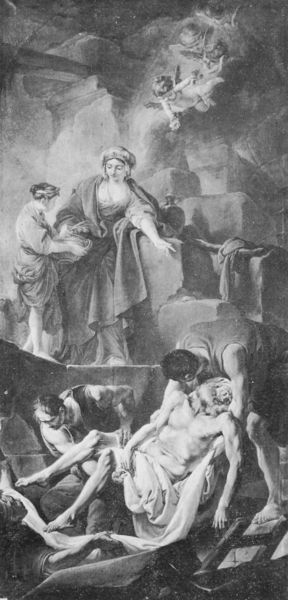
Titel: Grablegung des Hl. Andreas
Künstler: Jean-Baptiste Deshays
Standort: Rouen, St. André (EU - F)
Schlagwörter: felsen, flügel, gemälde, himmel, nackt, frauen, menschen, frau, grau, männer, tuch, leiche, stein, steine, tot, toter, figur, höhle, engel, fels, leiter, schwarzweiß, beerdigung, christus, jesus, maria, magdalena, turban, putti, grablegung, bestattung, reigion